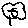
Label: flower